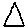
Label: triangle